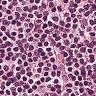
Metastatic tissue present: no